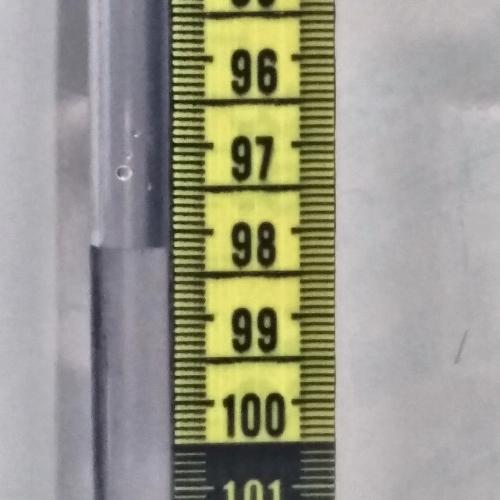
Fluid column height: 98.2 cm